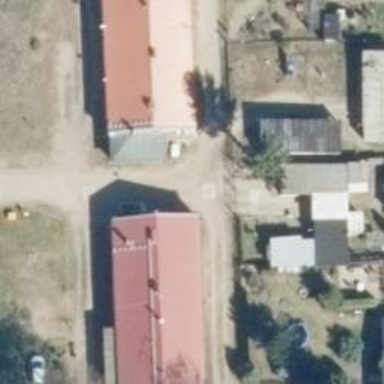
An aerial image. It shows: Driveway.